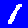
Digit: 1